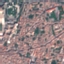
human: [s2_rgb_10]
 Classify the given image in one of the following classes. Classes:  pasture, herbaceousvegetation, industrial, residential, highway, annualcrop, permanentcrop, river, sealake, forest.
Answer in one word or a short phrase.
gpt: Residential